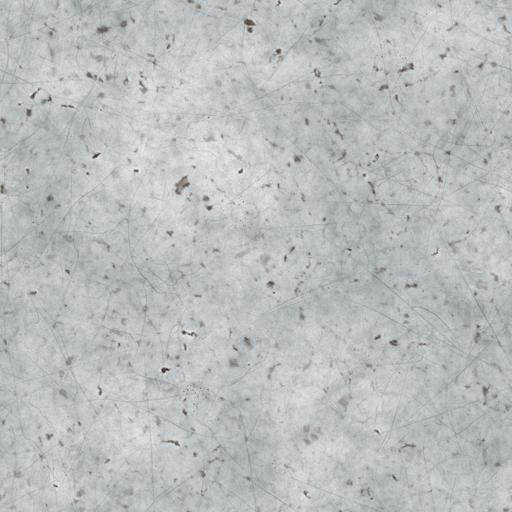
Tags: bumpy metal scratches silver steel